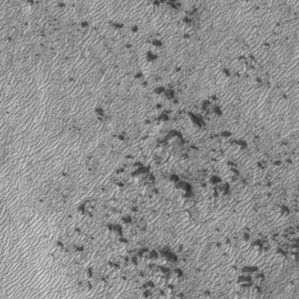
Label: frost